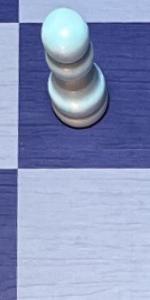
Label: Empty